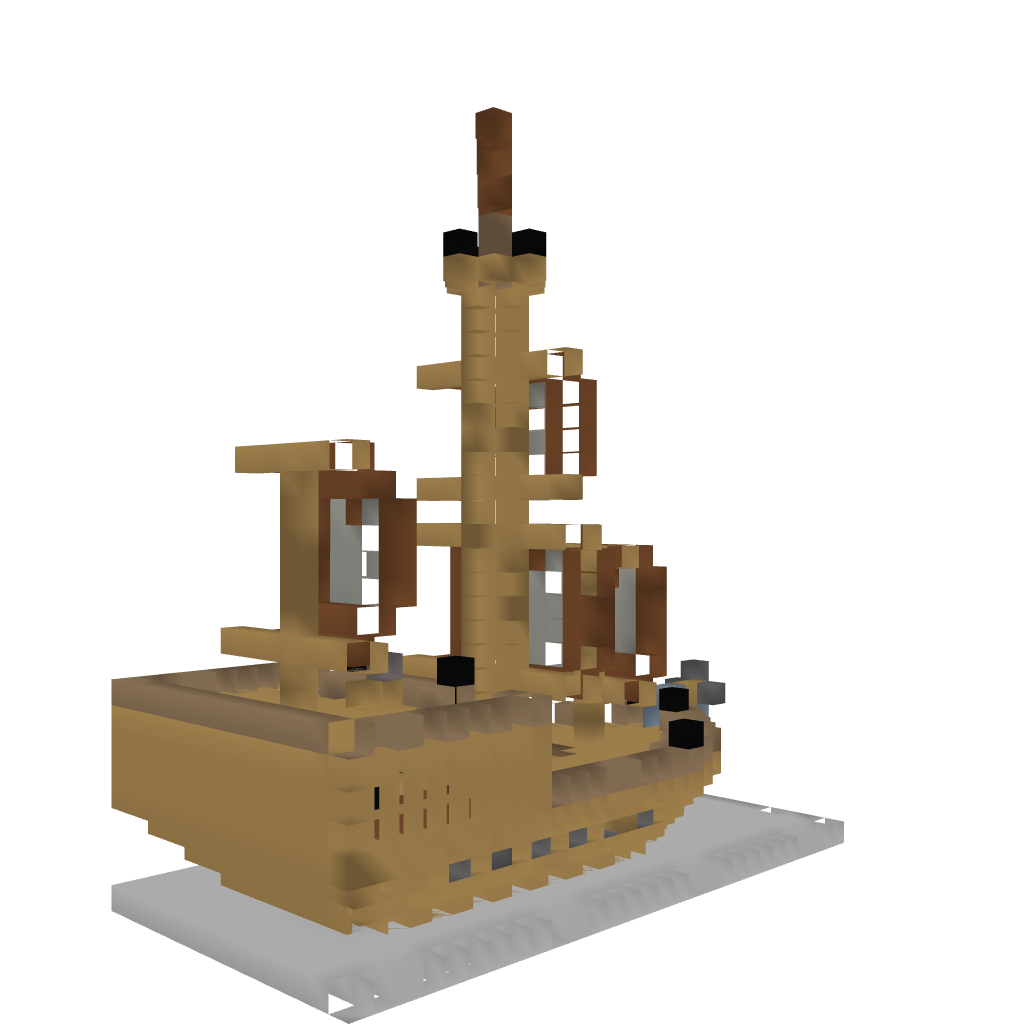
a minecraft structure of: The Pirate Ship